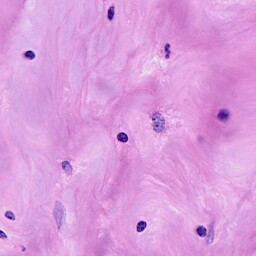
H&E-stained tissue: Breast